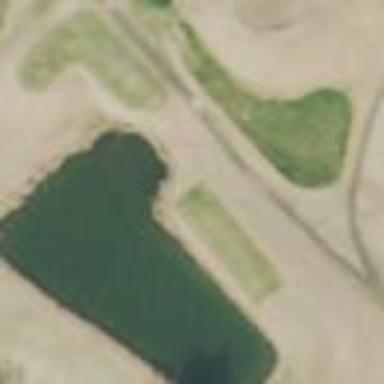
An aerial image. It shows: Grassy area designated as golf tee.